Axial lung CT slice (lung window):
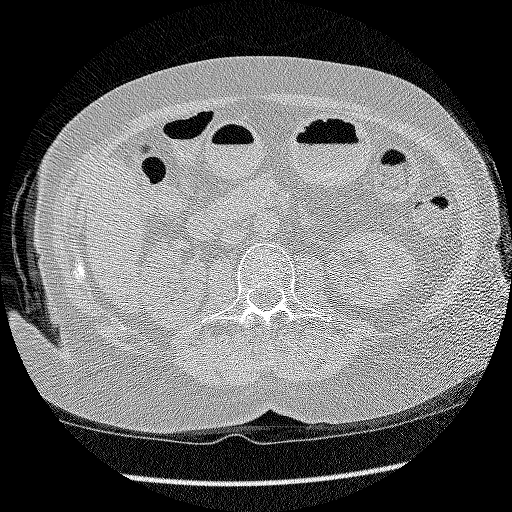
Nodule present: no